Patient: sex F, age 26
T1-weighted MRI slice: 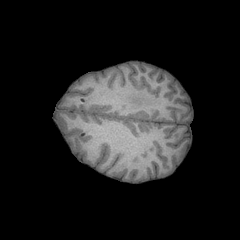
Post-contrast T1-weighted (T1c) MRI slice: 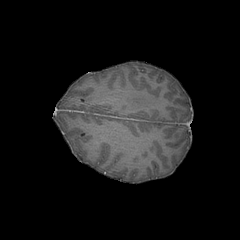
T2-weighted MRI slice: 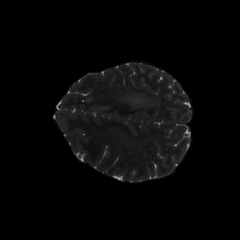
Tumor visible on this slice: yes
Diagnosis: Glioblastoma, IDH-wildtype
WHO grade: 4